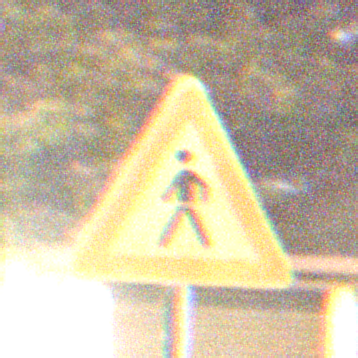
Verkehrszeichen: FussgaengerRechts
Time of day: Night
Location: Outdoor (Suburban)
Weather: PartlyCloudy
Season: NotSpecified
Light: Artificial